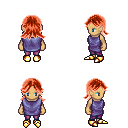
a pixel art fantasy rpg character, female body template, human, tanned skin, chain tabard jacket, magenta pants, red loose hair, gold boots, four views (front, back, left, right), 2x2 character sprite sheet, small pixel art, hard edges, no anti-aliasing